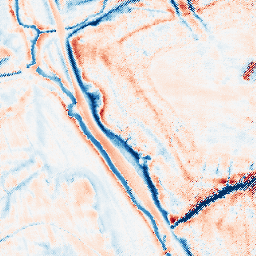
Category: edge_preserving
Decomposition family: bilateral
Decomposition parameters: d: 21
sigma_color: 150
sigma_space: 75
Upsampling method: regularized
Upsampling parameters: scale: 4
lambda_reg: 0.1
Upsampling scale: 4